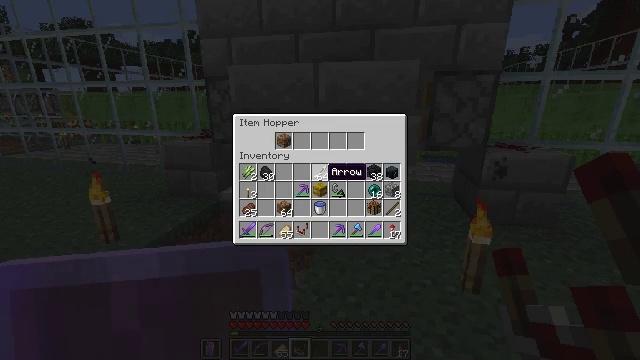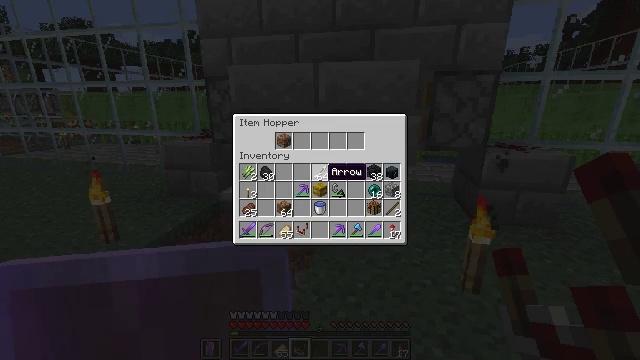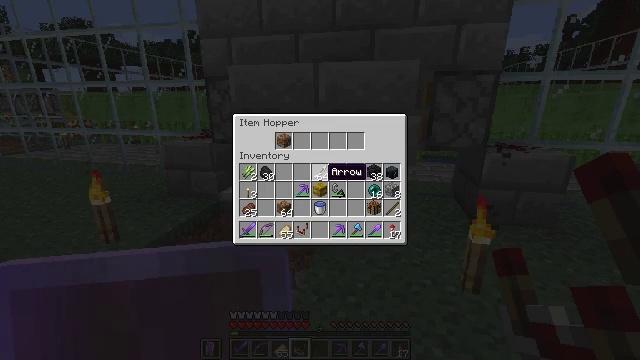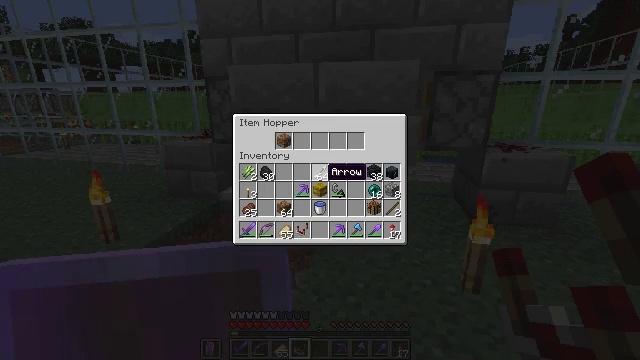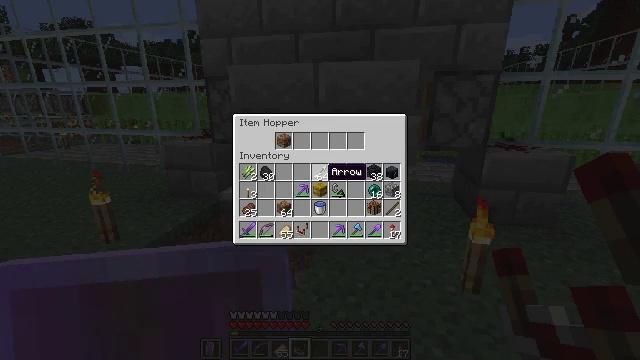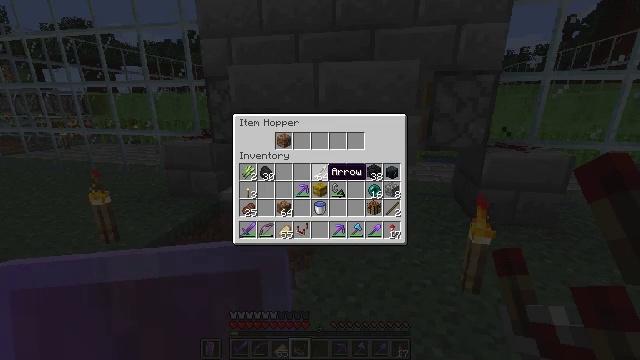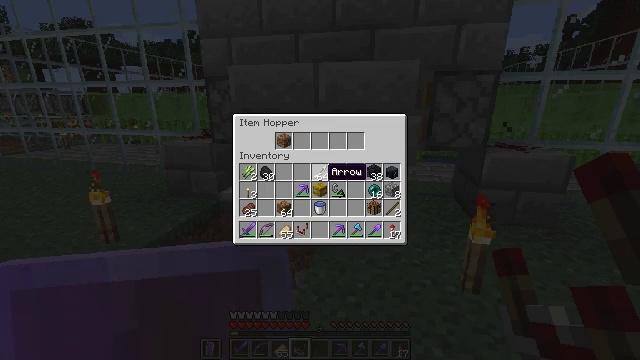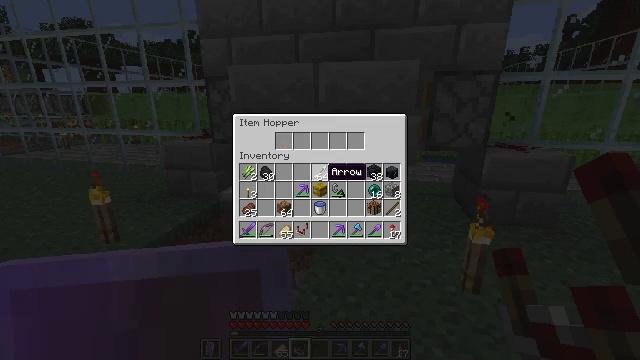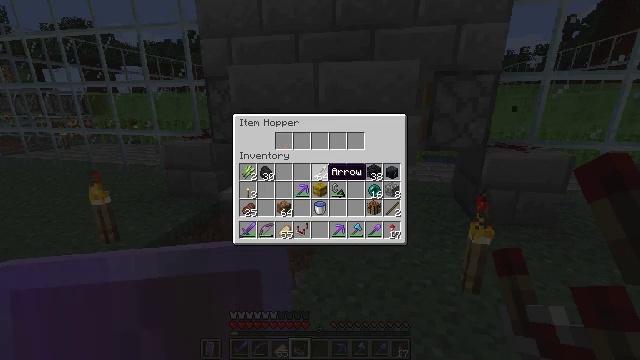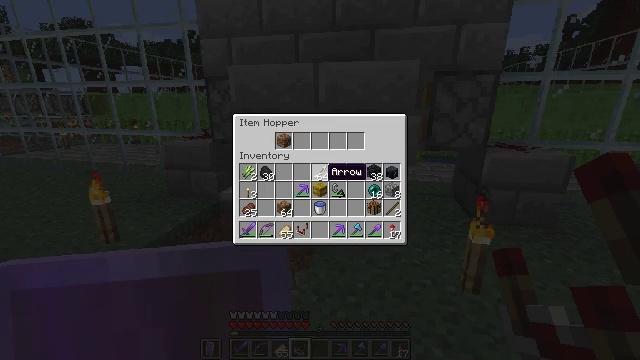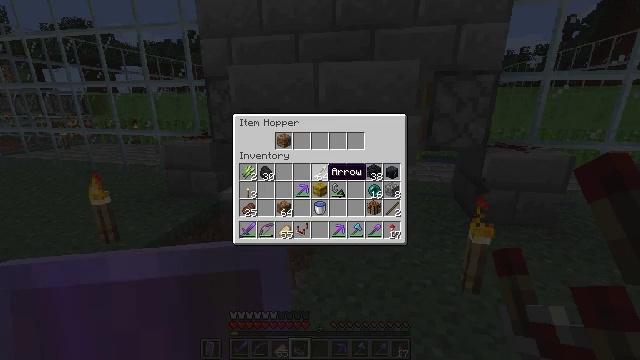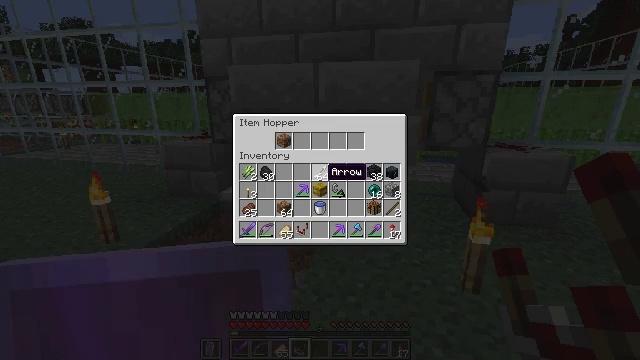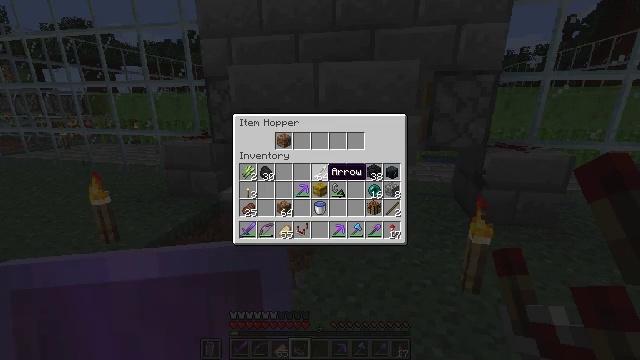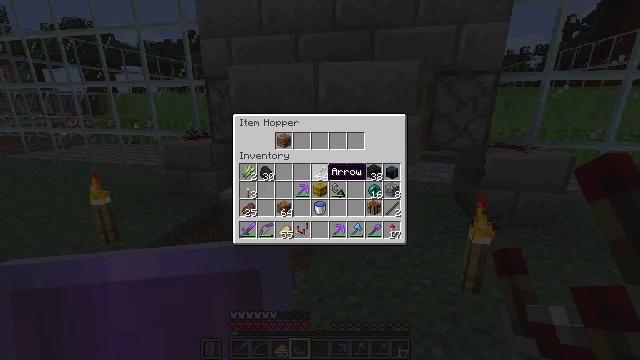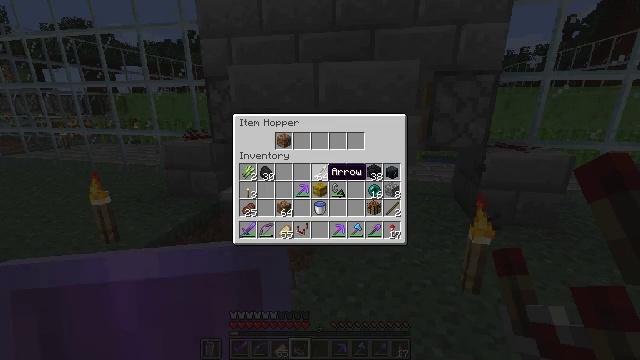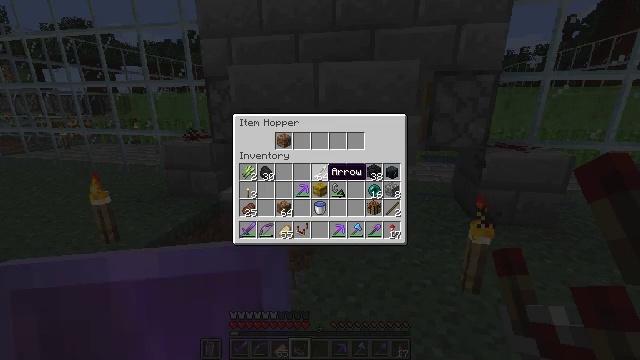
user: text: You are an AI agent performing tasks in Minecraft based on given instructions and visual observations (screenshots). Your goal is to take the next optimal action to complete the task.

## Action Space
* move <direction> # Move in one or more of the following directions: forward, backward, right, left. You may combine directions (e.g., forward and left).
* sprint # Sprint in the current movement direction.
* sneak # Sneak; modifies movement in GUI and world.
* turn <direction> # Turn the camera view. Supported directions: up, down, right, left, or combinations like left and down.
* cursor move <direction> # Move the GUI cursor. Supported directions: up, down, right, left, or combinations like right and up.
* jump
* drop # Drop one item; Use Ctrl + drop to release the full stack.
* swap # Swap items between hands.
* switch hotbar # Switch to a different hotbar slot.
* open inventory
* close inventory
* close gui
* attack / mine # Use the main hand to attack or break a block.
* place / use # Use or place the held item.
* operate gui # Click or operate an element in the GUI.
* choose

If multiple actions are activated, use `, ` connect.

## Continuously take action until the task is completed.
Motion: motion action
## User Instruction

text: Retrieve the comparator by mining it.
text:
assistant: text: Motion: no_op
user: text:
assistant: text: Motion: no_op
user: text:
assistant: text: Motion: no_op
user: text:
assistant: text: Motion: no_op
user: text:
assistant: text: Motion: no_op
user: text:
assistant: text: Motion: no_op
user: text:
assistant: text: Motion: no_op
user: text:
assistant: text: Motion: no_op
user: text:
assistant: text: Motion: no_op
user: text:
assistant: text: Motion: no_op
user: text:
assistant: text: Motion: no_op
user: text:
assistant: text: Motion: no_op
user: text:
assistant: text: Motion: no_op
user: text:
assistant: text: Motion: no_op
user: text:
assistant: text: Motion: no_op
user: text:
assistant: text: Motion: no_op
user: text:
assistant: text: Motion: no_op
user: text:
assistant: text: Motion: no_op
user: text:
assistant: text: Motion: no_op
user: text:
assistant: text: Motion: no_op
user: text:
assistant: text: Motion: no_op
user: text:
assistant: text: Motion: no_op
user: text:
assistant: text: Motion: no_op
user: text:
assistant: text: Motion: no_op
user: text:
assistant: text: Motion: no_op
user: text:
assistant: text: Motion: no_op
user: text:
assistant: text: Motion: no_op
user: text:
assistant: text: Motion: no_op
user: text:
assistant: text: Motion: no_op
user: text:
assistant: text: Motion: no_op